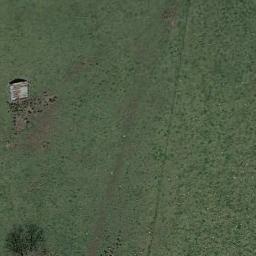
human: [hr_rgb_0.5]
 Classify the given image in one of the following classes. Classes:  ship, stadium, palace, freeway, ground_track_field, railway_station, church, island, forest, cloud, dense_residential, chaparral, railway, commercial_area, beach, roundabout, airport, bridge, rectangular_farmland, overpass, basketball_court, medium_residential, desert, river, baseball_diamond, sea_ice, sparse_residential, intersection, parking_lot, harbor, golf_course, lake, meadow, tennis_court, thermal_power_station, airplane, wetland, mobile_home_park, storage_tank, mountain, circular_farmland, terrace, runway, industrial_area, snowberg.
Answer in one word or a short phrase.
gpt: meadow